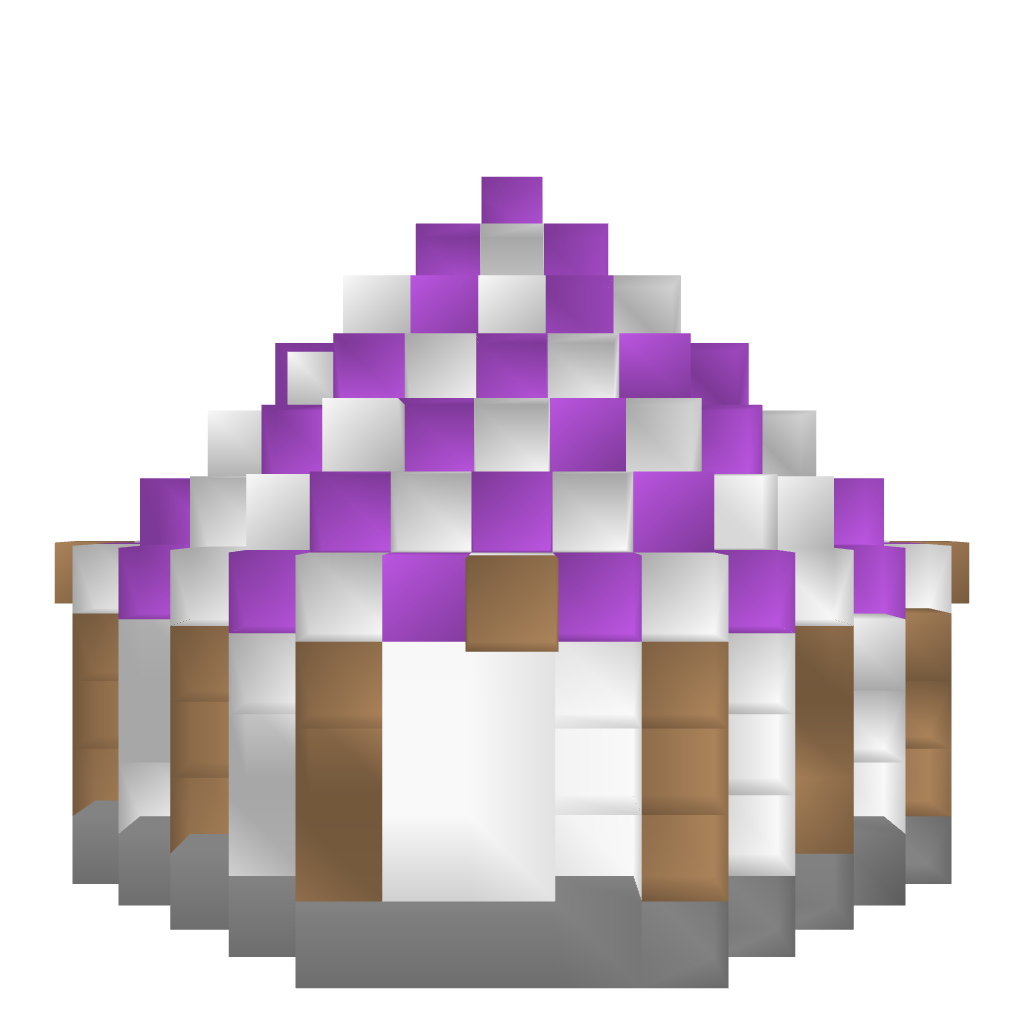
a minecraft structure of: Piggy go round! bad low quality